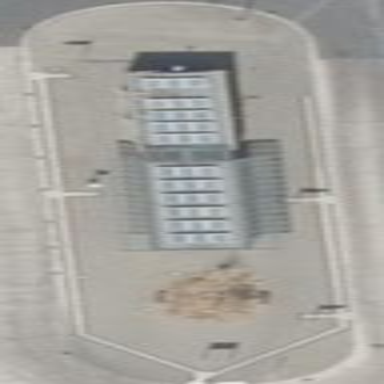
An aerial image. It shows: Platform for public transport with shelter.